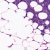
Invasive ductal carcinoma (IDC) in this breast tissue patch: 0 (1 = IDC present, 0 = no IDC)